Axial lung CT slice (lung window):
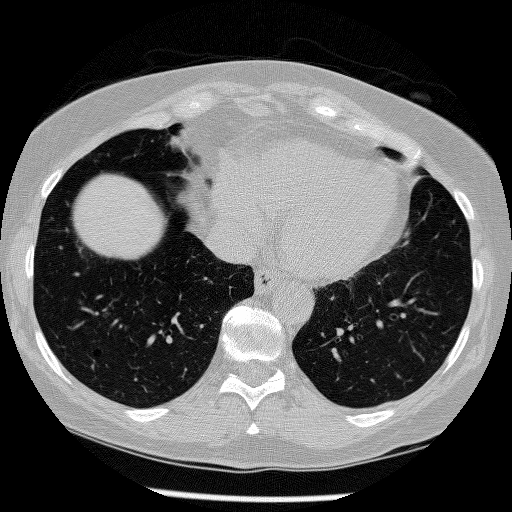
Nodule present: no